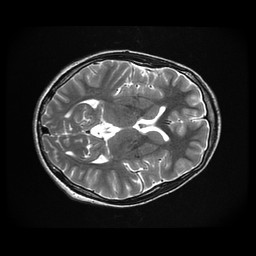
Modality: T2w
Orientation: axial
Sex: male
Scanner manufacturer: ge
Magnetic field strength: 3 T
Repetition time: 5 s
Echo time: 0.1015 s